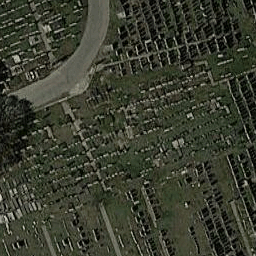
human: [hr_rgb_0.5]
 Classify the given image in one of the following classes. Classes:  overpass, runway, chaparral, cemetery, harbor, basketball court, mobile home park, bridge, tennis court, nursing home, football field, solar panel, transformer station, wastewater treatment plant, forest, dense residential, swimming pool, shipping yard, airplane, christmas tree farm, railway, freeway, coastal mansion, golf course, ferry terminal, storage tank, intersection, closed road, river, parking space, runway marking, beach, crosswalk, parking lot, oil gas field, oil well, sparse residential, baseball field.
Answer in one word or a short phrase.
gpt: cemetery